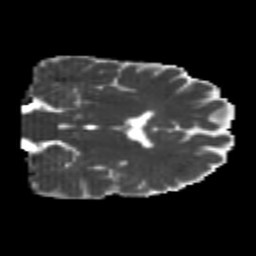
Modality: MD
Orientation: coronal
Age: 24
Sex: male
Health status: healthy
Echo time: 0.074 s